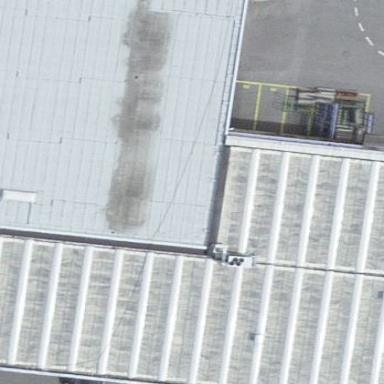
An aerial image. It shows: Industrial building.